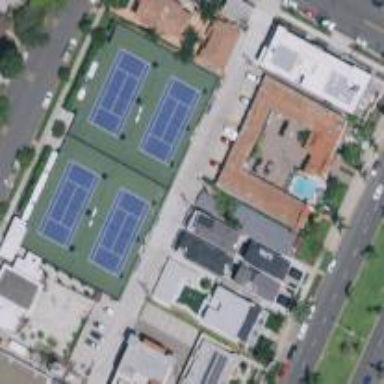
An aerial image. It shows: Tennis court on the leisure land pitch.